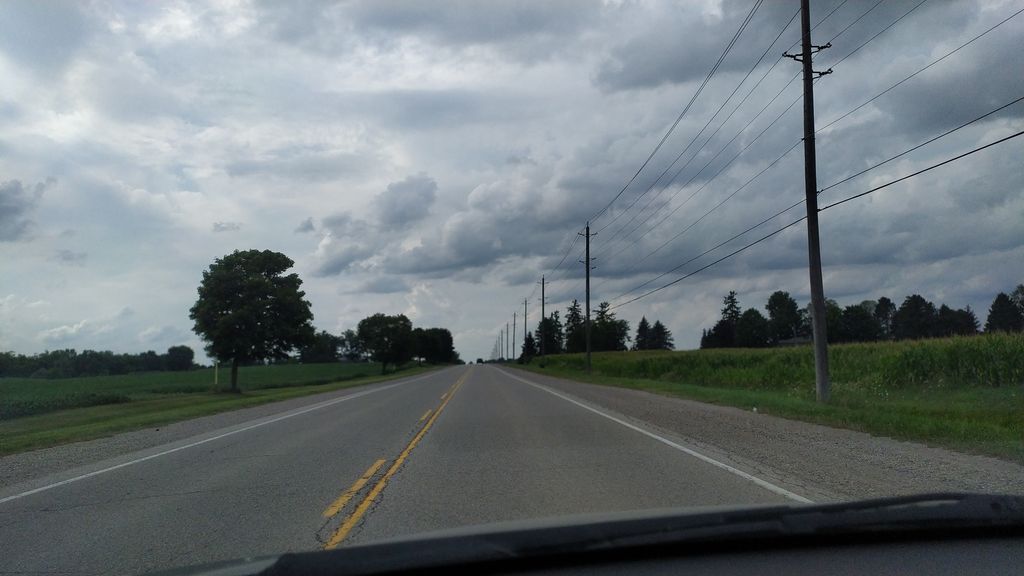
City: kitchener-waterloo